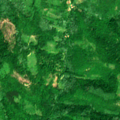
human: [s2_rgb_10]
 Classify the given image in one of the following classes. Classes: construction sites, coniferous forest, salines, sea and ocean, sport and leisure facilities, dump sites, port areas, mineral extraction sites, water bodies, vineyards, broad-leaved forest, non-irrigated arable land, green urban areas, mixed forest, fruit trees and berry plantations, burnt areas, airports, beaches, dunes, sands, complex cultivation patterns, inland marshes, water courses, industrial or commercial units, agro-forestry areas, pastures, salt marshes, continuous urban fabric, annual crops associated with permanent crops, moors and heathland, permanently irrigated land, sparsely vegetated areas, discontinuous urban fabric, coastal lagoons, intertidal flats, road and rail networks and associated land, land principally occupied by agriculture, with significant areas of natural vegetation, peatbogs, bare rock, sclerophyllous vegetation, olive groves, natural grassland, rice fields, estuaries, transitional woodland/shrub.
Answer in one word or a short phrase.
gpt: land principally occupied by agriculture, with significant areas of natural vegetation, broad-leaved forest, transitional woodland/shrub